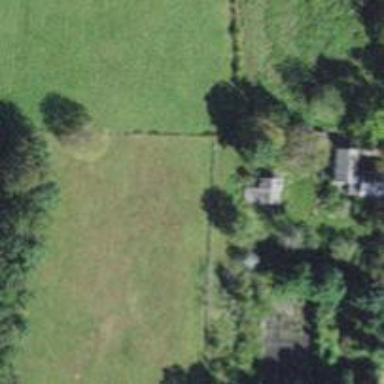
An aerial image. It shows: Pasture area used as meadow.